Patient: sex M, age 76
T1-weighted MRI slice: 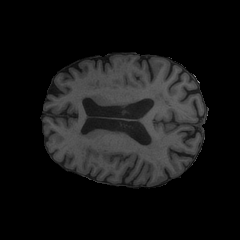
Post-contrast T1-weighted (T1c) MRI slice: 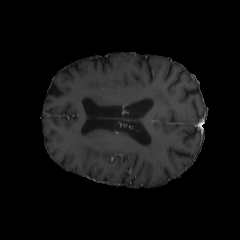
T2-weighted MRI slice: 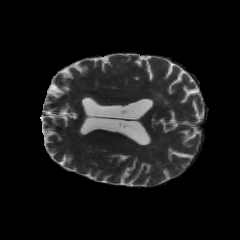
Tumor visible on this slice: yes
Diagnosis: Glioblastoma, IDH-wildtype
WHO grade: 4